Interaction volume radius: 5 \u00c5
Interaction volume height: 15 \u00c5
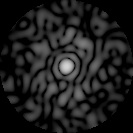
Disorder parameter: 0.8832